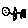
Label: bird